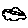
Label: cloud